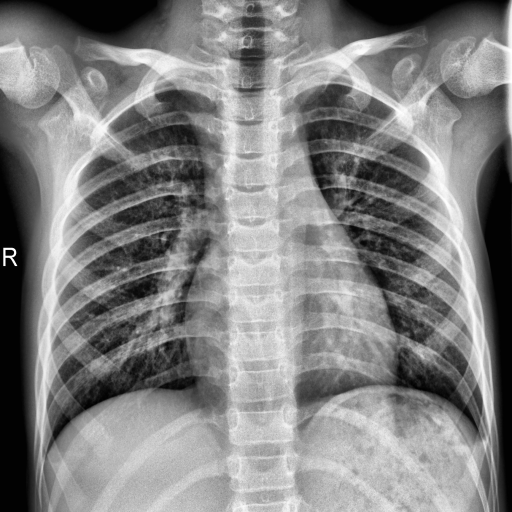
Finding: NORMAL